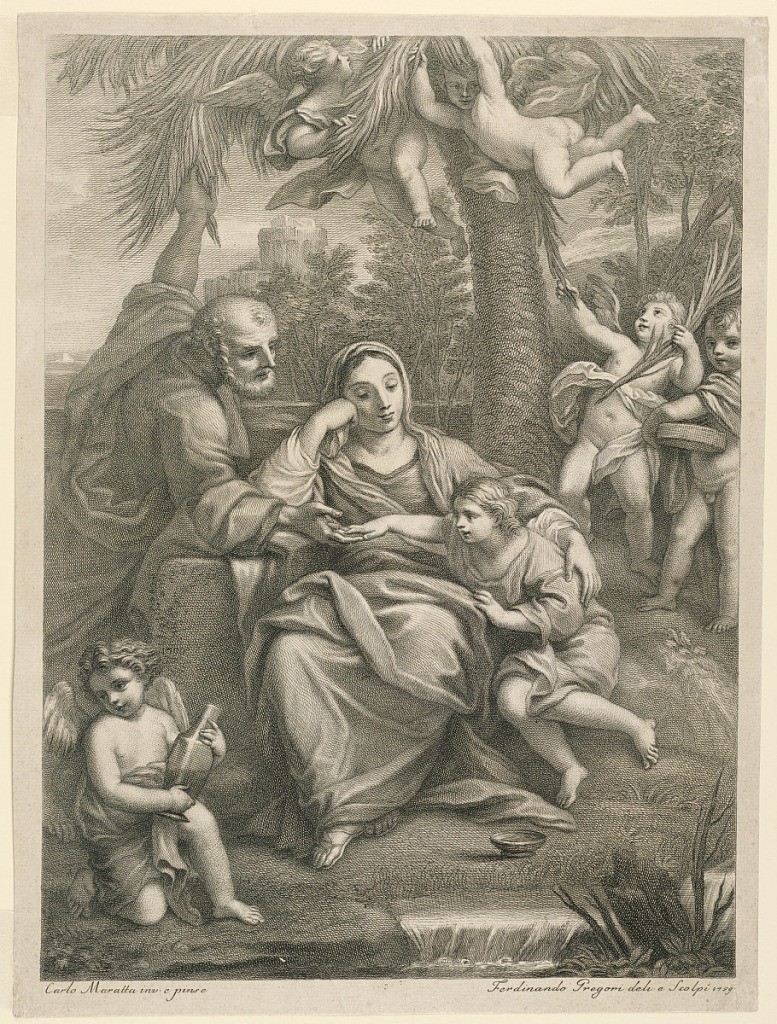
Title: Holy Family with Attending Cherubs
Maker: Ferdinando Gregori, Italian, 1743 - 1804
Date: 1759
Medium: Engraving on paper
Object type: Print
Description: The Holy Family is shown grouped under a palm tree. The child Jesus rests his hand on the palm of Joseph's. Lower left, a cherub holds an ointment jar, while four others gather palms in the background.